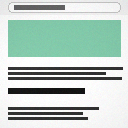
Screen state: on